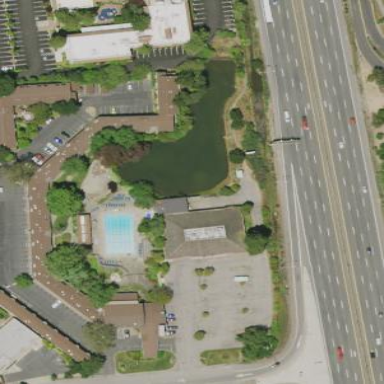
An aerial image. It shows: Hotel building.